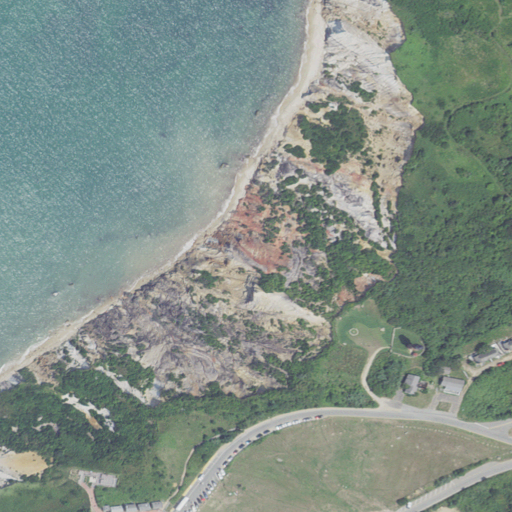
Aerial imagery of cliff(s) in Massachusetts named Gay Head Cliffs containing open water, barren land, deciduous forest, low intensity development, grassland, shrub, medium intensity development, and open development